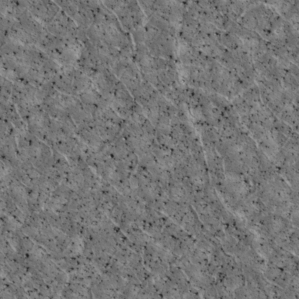
Label: non_frost